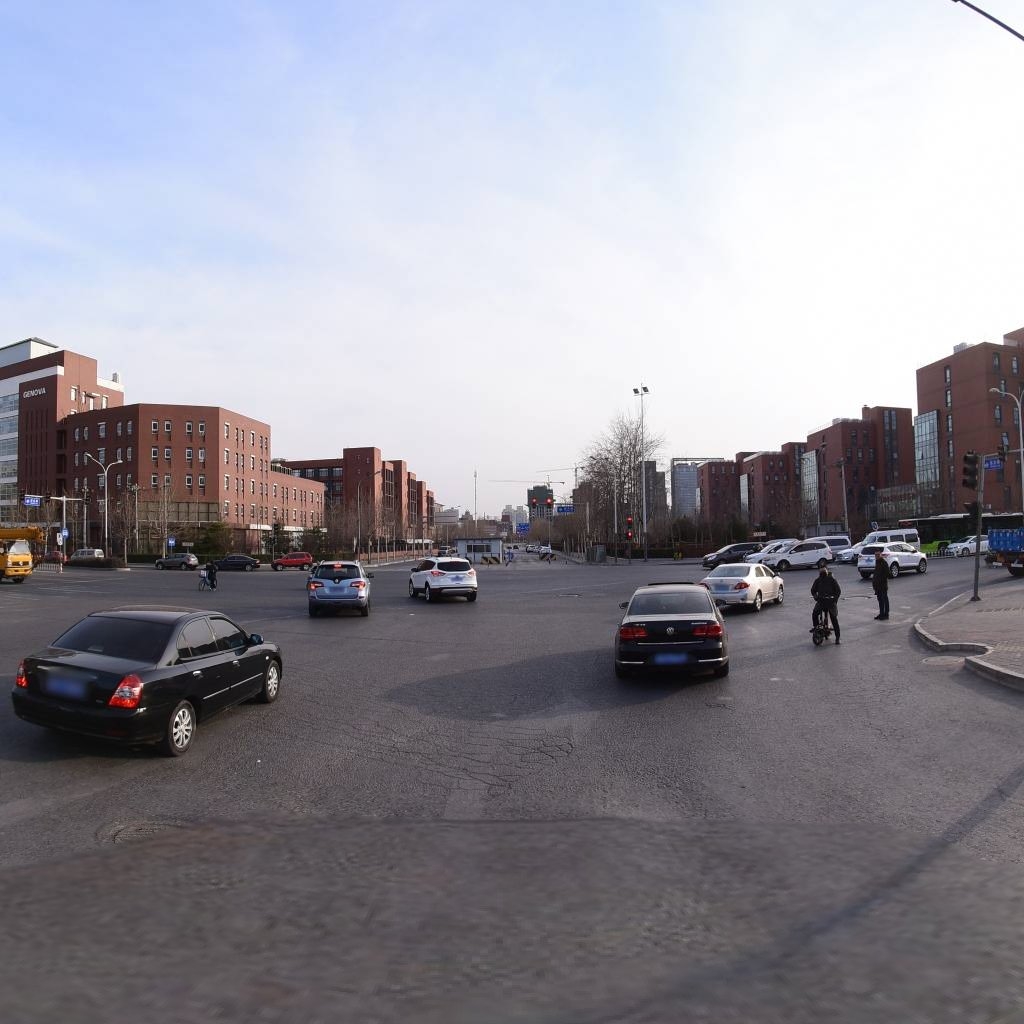
Region: Chaoyang
Road damage annotations: alligator crack, manhole cover, manhole cover, alligator crack, manhole cover, transverse crack